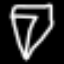
Label: diamond